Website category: auto
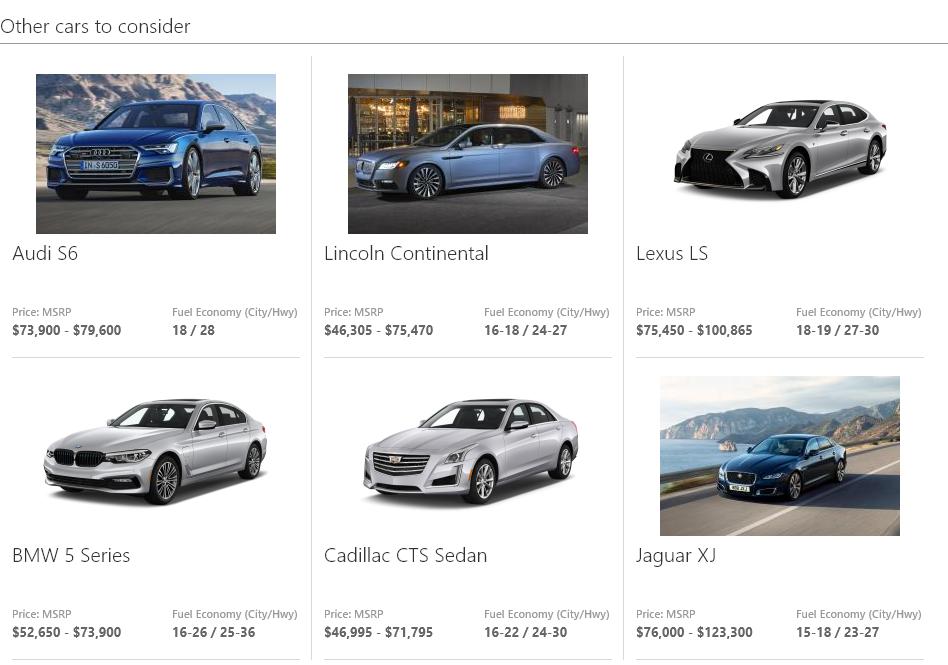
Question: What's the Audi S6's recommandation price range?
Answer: $73,900 - $79,600

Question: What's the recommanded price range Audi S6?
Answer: $73,900 - $79,600

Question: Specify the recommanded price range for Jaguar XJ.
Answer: $76,000 - $123,300

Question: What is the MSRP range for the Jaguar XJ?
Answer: $76,000 - $123,300

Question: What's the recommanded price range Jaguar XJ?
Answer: $76,000 - $123,300

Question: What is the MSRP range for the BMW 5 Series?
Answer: $52,650 - $73,900

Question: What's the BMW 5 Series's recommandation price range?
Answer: $52,650 - $73,900

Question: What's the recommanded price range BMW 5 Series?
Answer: $52,650 - $73,900

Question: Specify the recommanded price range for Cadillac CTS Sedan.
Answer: $46,995 - $71,795

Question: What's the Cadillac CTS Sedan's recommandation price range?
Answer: $46,995 - $71,795

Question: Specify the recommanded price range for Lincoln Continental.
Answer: $46,305 - $75,470

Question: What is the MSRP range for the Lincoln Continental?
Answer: $46,305 - $75,470

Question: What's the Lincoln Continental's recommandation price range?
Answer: $46,305 - $75,470

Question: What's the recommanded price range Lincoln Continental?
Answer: $46,305 - $75,470

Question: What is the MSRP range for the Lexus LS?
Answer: $75,450 - $100,865

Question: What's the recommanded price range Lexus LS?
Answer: $75,450 - $100,865

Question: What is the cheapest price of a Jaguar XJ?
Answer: $76,000

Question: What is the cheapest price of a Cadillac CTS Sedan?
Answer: $46,995

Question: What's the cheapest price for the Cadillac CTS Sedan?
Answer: $46,995

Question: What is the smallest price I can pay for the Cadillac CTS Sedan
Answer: $46,995

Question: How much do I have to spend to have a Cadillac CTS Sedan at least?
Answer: $46,995

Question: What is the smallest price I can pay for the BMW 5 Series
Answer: $52,650

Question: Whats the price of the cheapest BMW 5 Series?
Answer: $52,650

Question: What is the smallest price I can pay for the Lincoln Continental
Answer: $46,305

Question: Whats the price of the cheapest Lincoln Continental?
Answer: $46,305

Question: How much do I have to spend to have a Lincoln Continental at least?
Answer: $46,305

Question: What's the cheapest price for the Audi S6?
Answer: $73,900

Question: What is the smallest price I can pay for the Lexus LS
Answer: $75,450

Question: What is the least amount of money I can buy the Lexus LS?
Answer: $75,450

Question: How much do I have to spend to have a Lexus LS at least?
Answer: $75,450

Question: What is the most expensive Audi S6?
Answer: $79,600

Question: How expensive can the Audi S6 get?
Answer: $79,600

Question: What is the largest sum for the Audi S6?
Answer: $79,600

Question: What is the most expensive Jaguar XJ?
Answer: $123,300

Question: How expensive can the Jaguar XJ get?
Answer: $123,300

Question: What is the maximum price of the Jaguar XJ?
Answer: $123,300

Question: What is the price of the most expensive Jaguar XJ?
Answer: $123,300

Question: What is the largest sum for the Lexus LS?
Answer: $100,865

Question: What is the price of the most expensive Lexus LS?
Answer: $100,865

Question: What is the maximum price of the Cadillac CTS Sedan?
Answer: $71,795

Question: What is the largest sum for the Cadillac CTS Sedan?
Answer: $71,795

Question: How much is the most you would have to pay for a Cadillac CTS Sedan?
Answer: $71,795

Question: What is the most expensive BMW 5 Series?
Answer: $73,900

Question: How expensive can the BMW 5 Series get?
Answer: $73,900

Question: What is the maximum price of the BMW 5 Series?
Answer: $73,900

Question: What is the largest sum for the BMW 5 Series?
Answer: $73,900

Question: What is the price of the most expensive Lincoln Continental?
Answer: $75,470

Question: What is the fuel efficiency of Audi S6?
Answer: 18 / 28

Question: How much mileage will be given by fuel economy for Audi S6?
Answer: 18 / 28

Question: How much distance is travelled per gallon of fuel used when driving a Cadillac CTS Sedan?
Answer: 16-22 / 24-30

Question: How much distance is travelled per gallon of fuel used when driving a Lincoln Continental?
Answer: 16-18 / 24-27

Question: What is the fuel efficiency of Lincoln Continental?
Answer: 16-18 / 24-27

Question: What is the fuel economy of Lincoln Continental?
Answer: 16-18 / 24-27

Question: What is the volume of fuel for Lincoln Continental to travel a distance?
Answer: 16-18 / 24-27

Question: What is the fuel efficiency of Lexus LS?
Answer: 18-19 / 27-30

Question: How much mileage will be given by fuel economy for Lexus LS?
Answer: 18-19 / 27-30

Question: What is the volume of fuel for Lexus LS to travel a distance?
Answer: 18-19 / 27-30

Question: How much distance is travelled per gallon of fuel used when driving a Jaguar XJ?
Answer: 15-18 / 23-27

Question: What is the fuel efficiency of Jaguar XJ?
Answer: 15-18 / 23-27

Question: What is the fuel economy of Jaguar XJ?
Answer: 15-18 / 23-27

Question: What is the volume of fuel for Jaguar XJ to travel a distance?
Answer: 15-18 / 23-27

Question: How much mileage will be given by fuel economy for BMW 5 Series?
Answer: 16-26 / 25-36

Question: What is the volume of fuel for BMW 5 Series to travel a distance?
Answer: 16-26 / 25-36

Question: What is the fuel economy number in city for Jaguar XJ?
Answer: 15-18